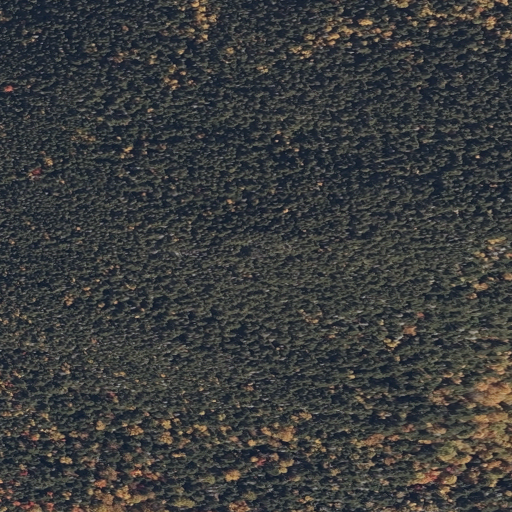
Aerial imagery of mountain in Maine named Jordan Mountain containing evergreen forest, mixed forest, and open development